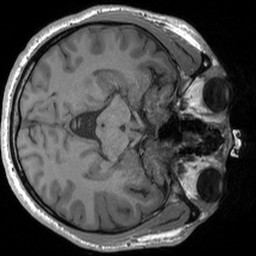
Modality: T1w
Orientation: axial
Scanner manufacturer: siemens
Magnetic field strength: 3 T
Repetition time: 1.54 s
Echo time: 0.00234 s